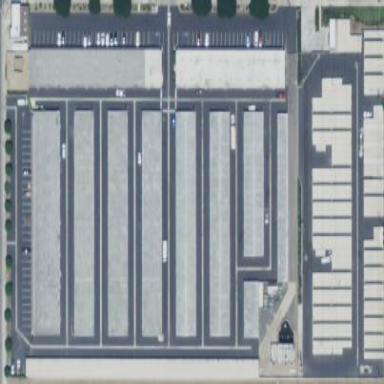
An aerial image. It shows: Storage rental shop.